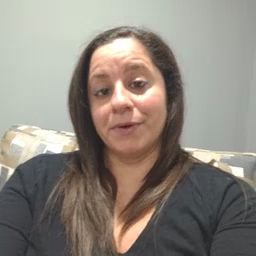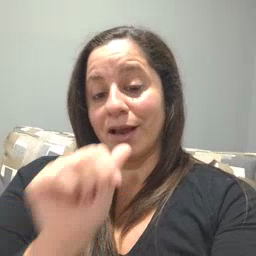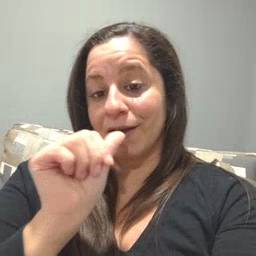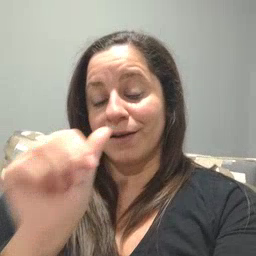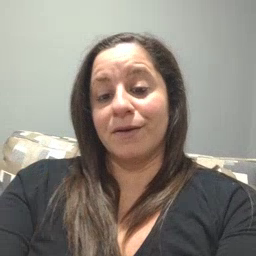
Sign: nuts